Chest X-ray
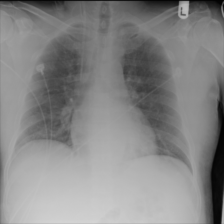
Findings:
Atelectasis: negative
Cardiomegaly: negative
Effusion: negative
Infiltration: negative
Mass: negative
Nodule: negative
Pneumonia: negative
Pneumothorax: negative
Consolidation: negative
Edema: negative
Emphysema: negative
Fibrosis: negative
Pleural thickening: negative
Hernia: negative